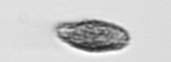
Label: Pseudochattonella_farcimen